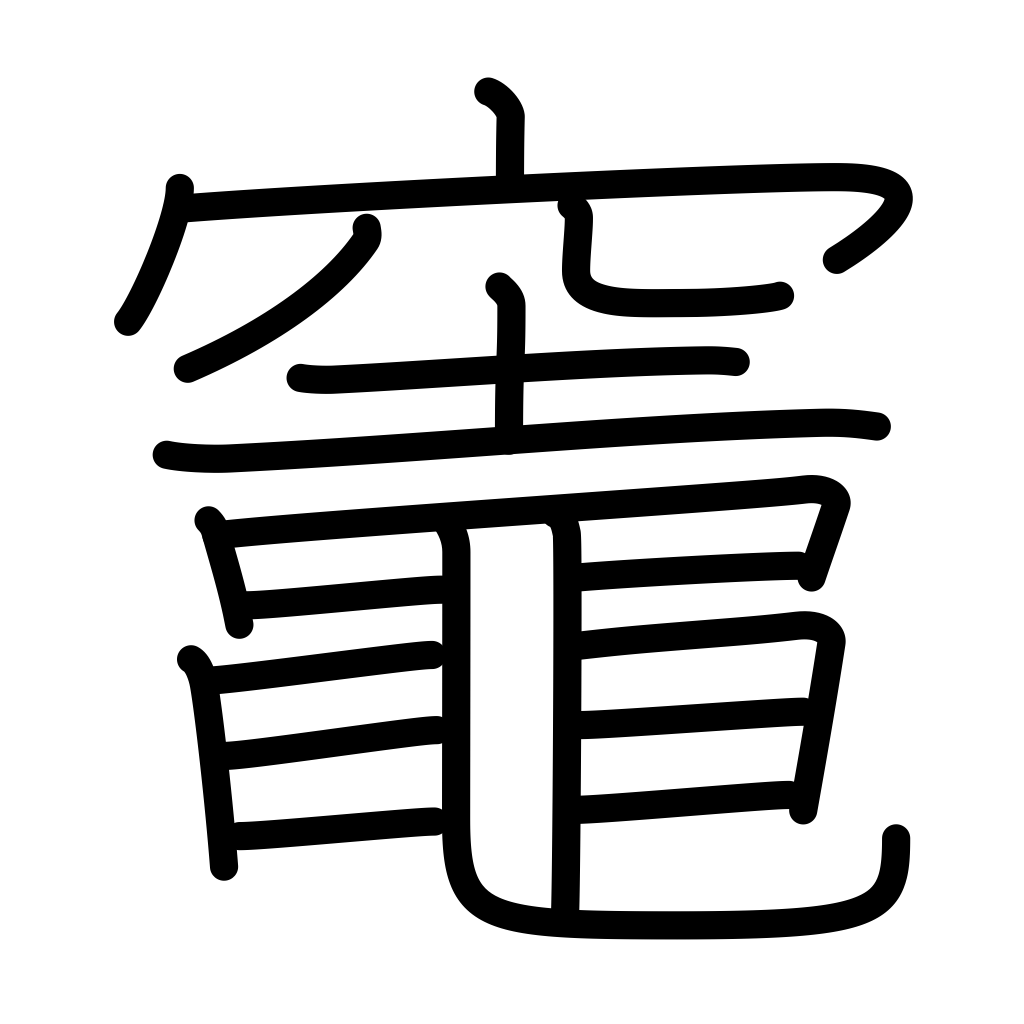
Meaning: hearth, kitchen stove